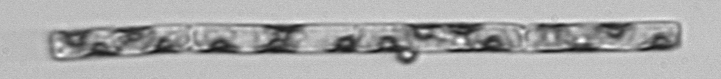
Label: Guinardia_delicatula